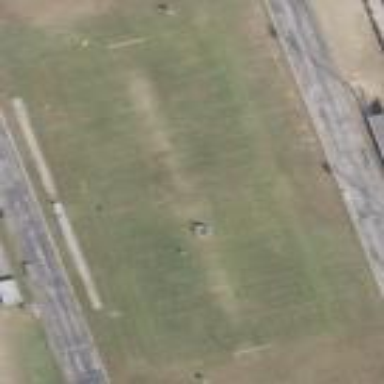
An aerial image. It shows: American football pitch for leisure and sport activities.